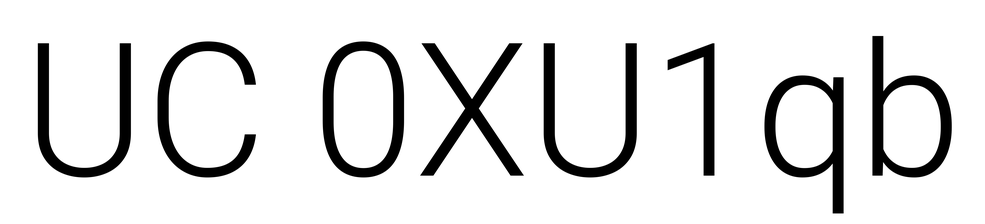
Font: Roboto_Light